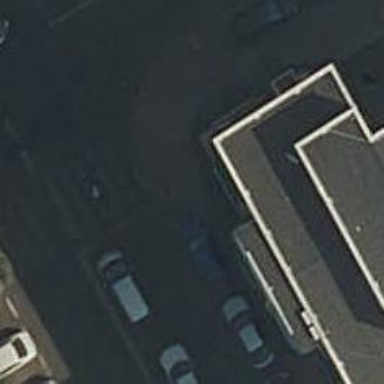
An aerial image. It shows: Convenience shop.